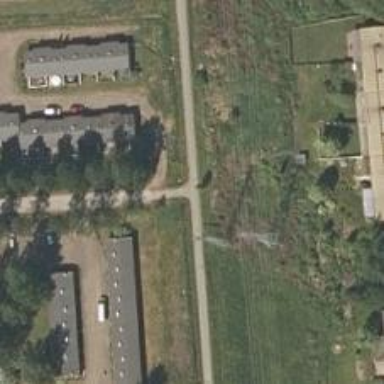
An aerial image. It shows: Asphalt cycleway.